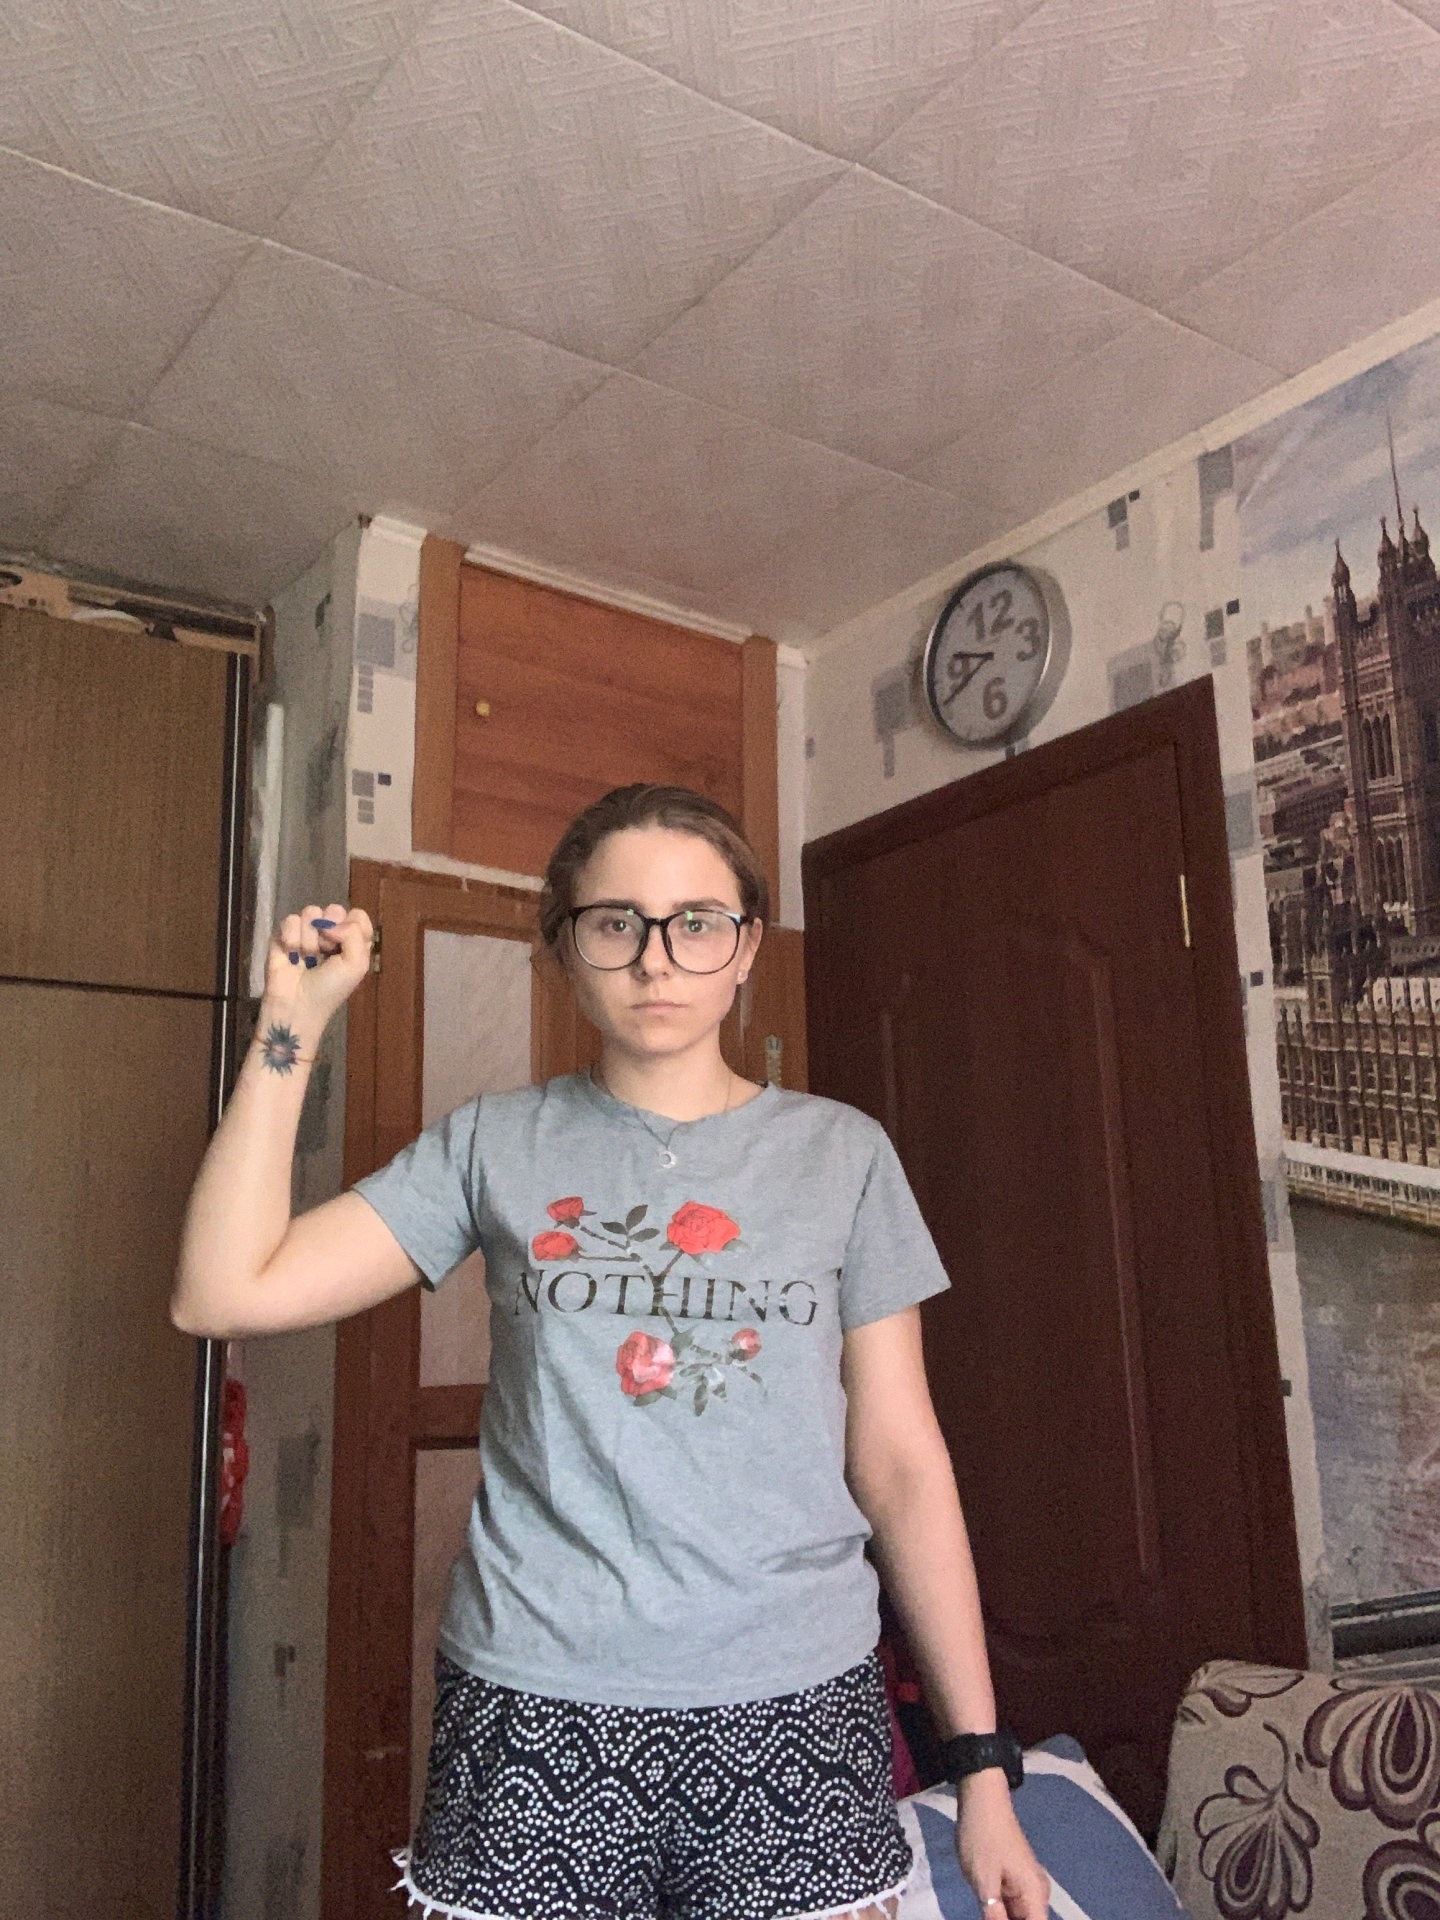
Label: noise